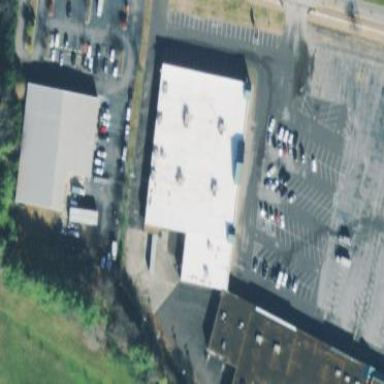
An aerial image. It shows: Retail building.